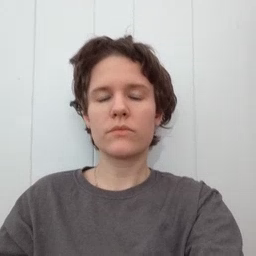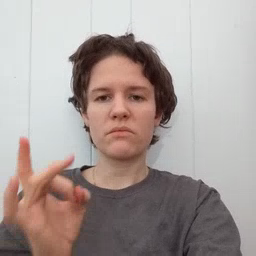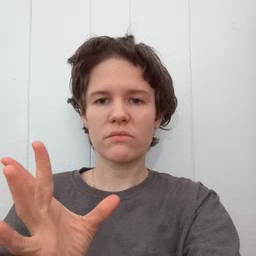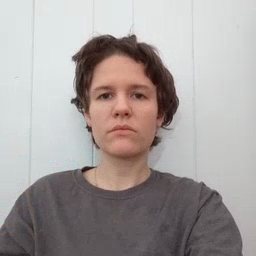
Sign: yucky